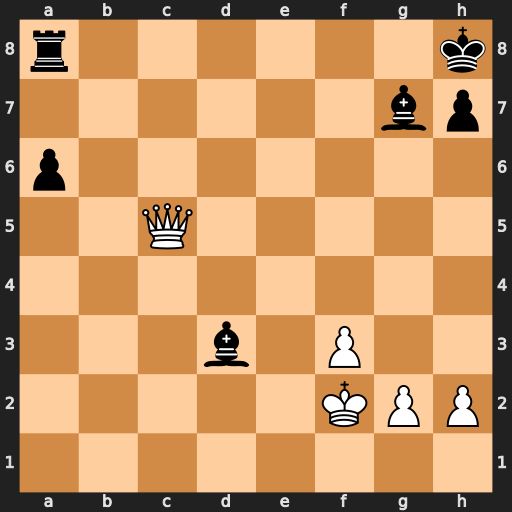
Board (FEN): r6k/6bp/p7/2Q5/8/3b1P2/5KPP/8
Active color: w
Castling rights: -
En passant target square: -
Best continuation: Qd5 Rf8 Qxd3